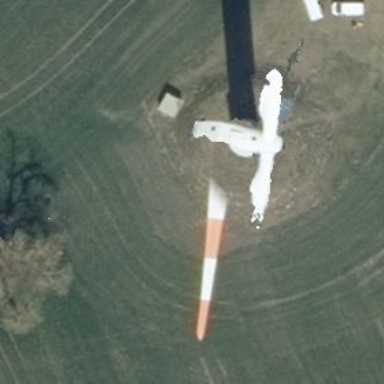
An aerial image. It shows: Wind generator powered by wind. The generator type is horizontal axis and it uses wind turbines.